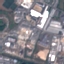
Land use / land cover: Industrial